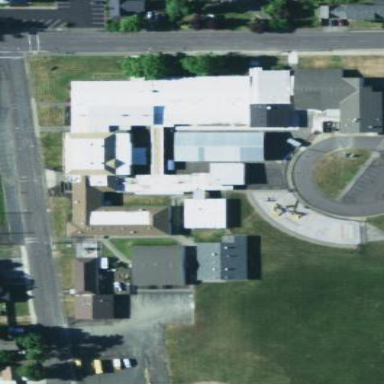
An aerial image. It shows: School.